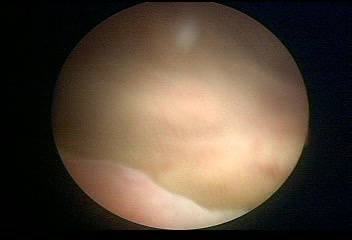
Modality: WLC
Class: Normal mucosa
Bladder cancer association: No